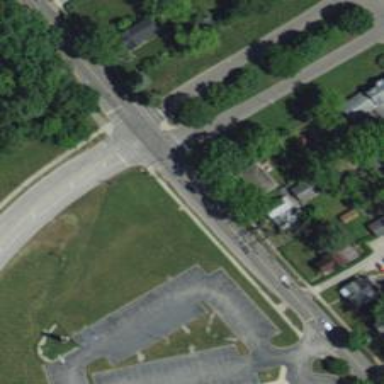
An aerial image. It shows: Marked road crossing.